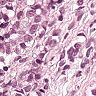
Metastatic tissue present: yes